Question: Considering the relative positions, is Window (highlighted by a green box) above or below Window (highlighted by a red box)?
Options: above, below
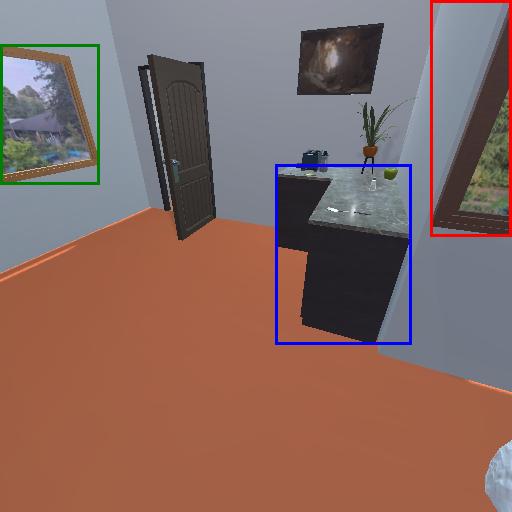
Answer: above